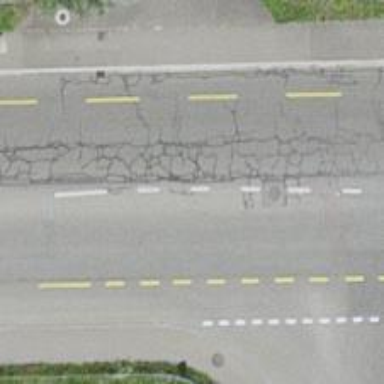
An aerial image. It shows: Primary highway with asphalt surface and designated cycle lane.